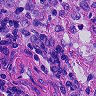
Metastatic tissue present: no